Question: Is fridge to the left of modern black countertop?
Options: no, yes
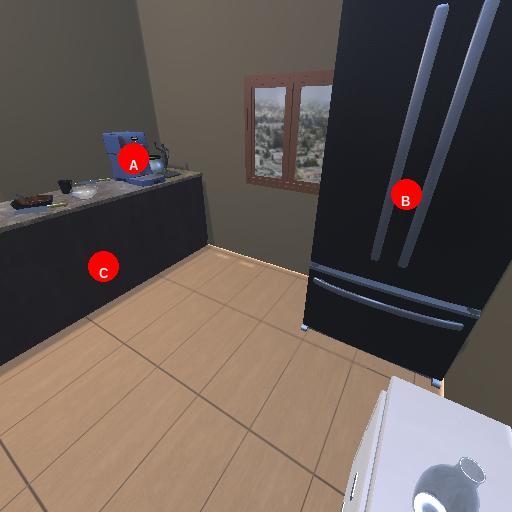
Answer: no